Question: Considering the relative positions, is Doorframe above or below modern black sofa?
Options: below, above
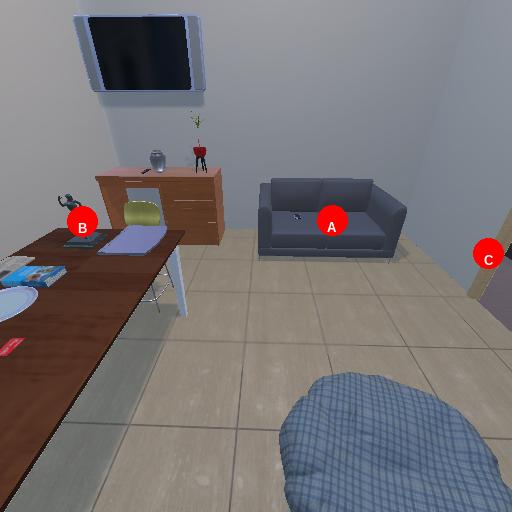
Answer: below